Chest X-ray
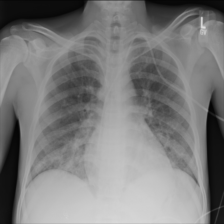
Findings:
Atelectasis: negative
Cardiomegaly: negative
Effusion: negative
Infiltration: positive
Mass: negative
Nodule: negative
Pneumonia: negative
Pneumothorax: negative
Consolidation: negative
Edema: negative
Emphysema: negative
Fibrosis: negative
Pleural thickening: negative
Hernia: negative